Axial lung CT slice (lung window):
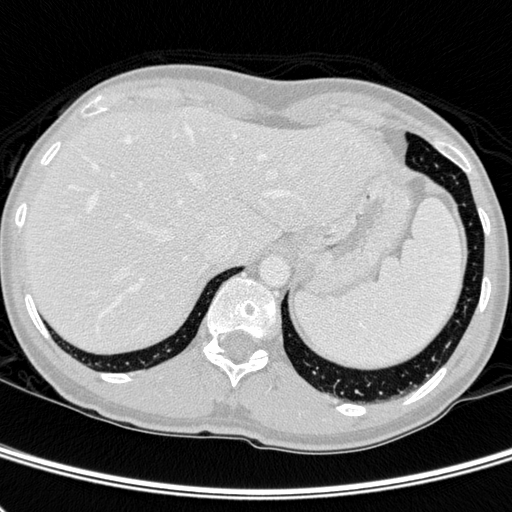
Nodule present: no